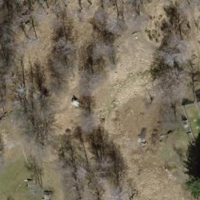
EUNIS habitat code: 41
Species observed at this site:
Primula hirsuta